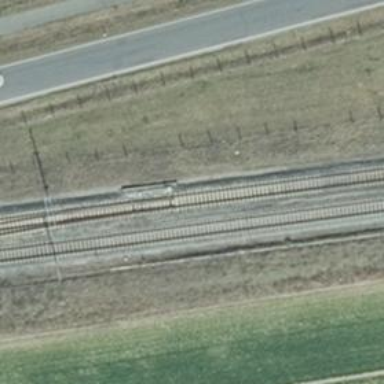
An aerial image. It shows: Railway switch.